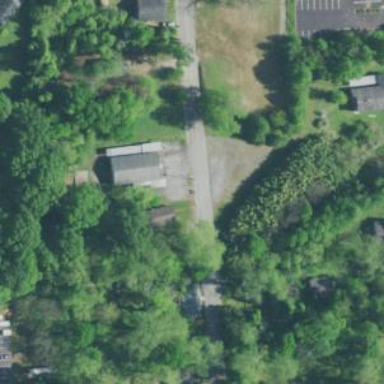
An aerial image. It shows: Park located in historic district.